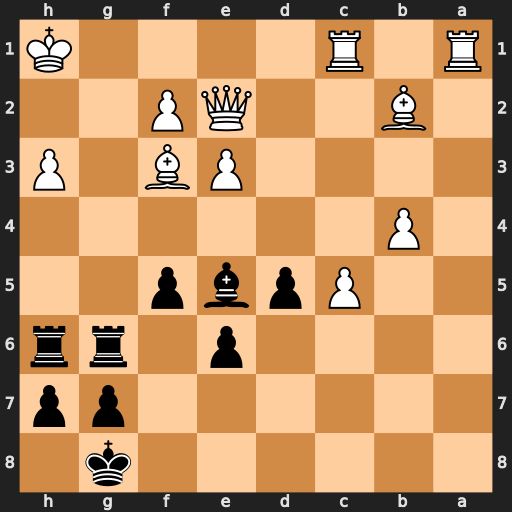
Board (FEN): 6k1/6pp/4p1rr/2Ppbp2/1P6/4PB1P/1B2QP2/R1R4K
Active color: b
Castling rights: -
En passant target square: -
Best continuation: Rxh3#